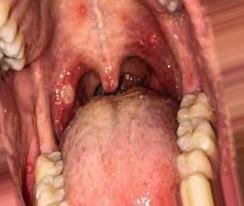
Condition: Mouth Ulcer